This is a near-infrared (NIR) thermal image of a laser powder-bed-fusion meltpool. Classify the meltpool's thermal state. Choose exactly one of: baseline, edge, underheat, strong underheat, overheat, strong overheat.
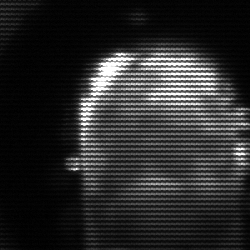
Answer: baseline